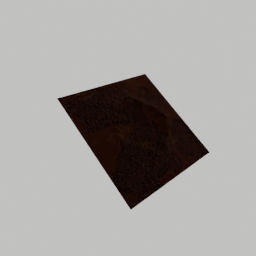
Label: nature